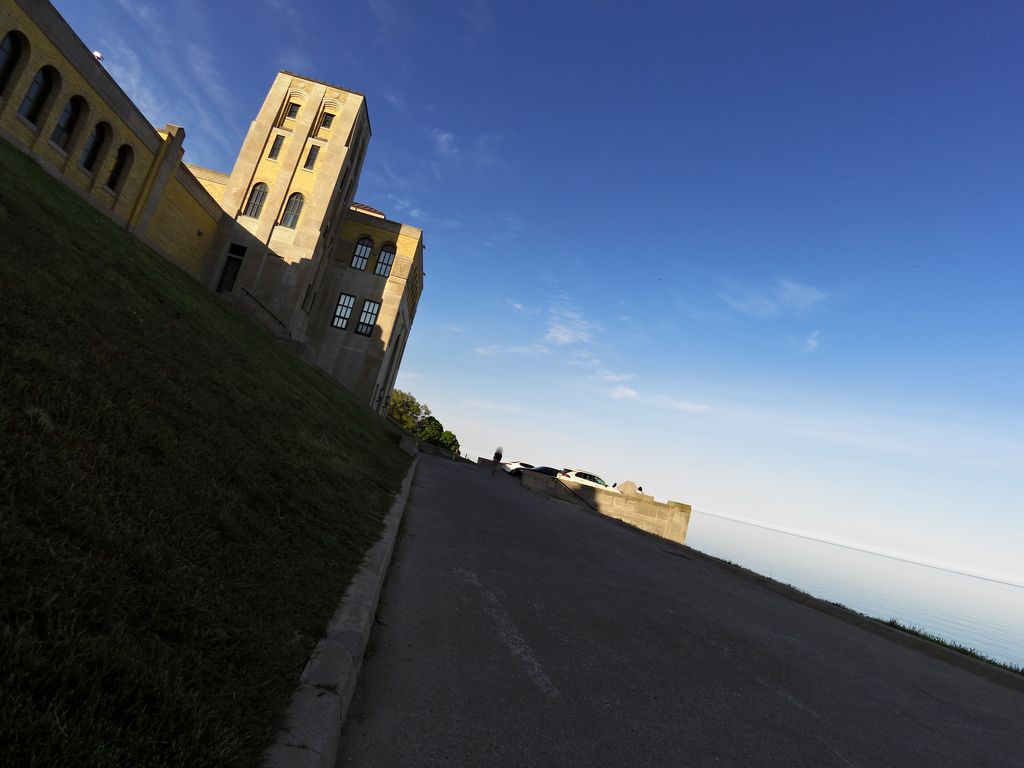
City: toronto